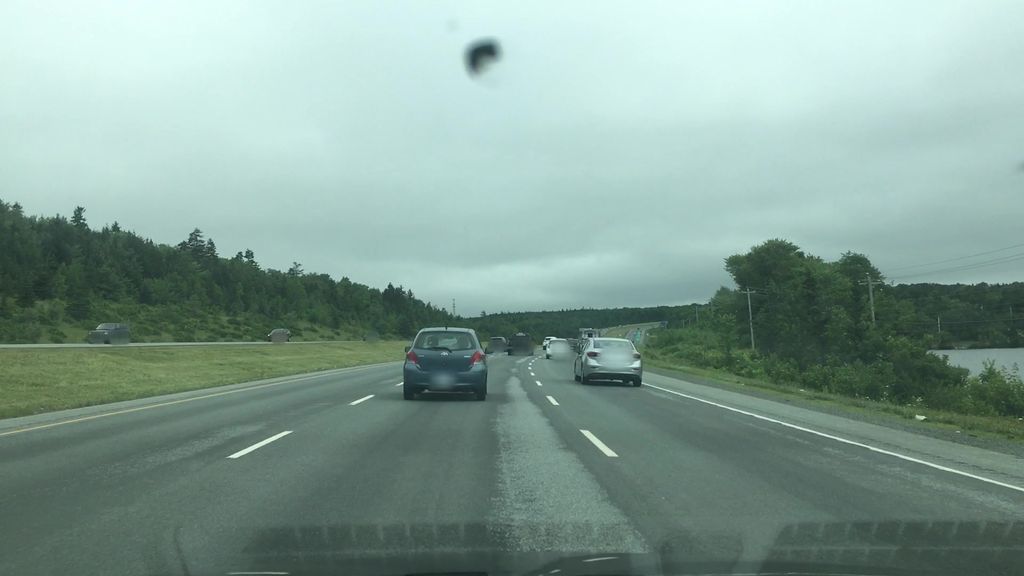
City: halifax